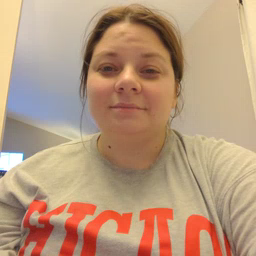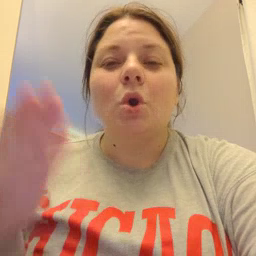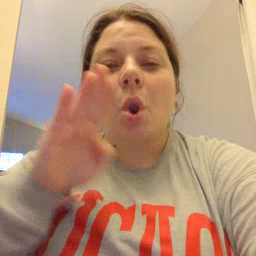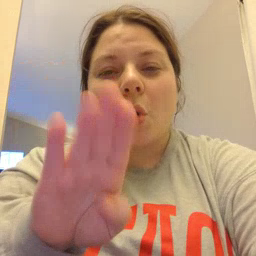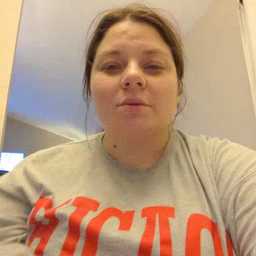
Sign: close